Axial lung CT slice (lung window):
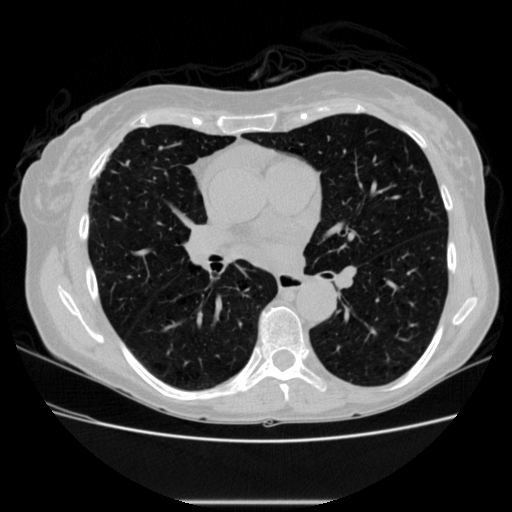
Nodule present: no